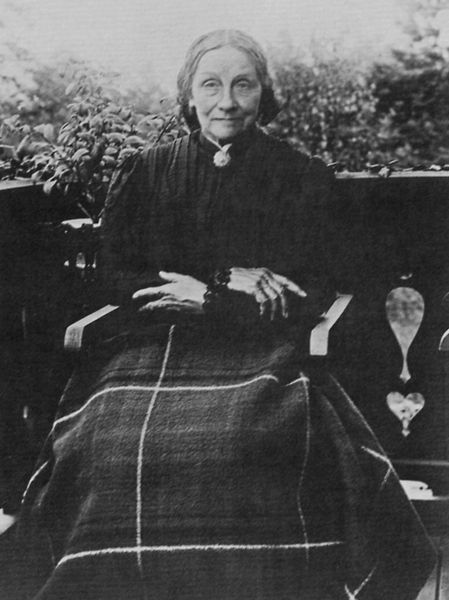
Titel: Helena Johanna Henriette Lichtwark, die Mutter Alfred Lichtwarks
Künstler: Deutscher Photograph
Schlagwörter: frau, kariert, kleid, stuhl, alt, gesicht, knoten, kragen, haare, sessel, sitzend, decke, brosche, garten, balkon, geländer, foto